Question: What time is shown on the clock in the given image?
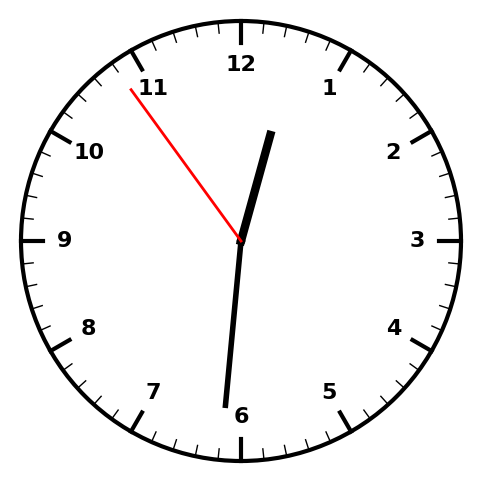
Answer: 12:30:54